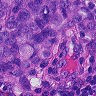
Metastatic tissue present: yes